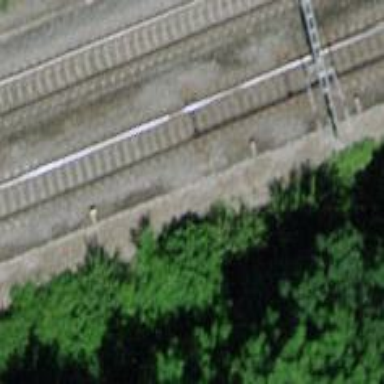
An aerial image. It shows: Railway switch.